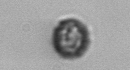
Label: Dinophyceae